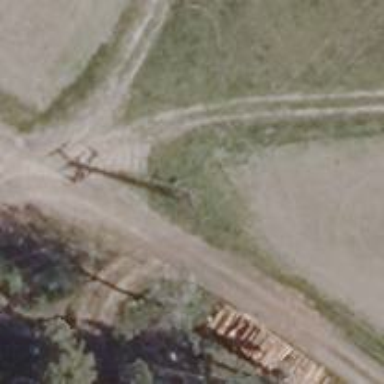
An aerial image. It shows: Power pole.